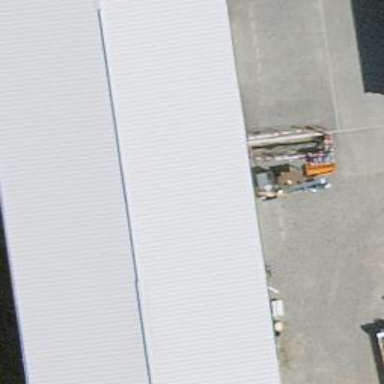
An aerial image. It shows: Building.